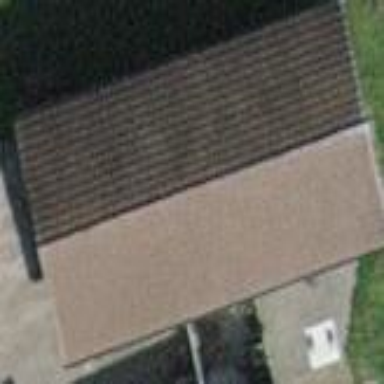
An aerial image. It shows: Building with tile roof.